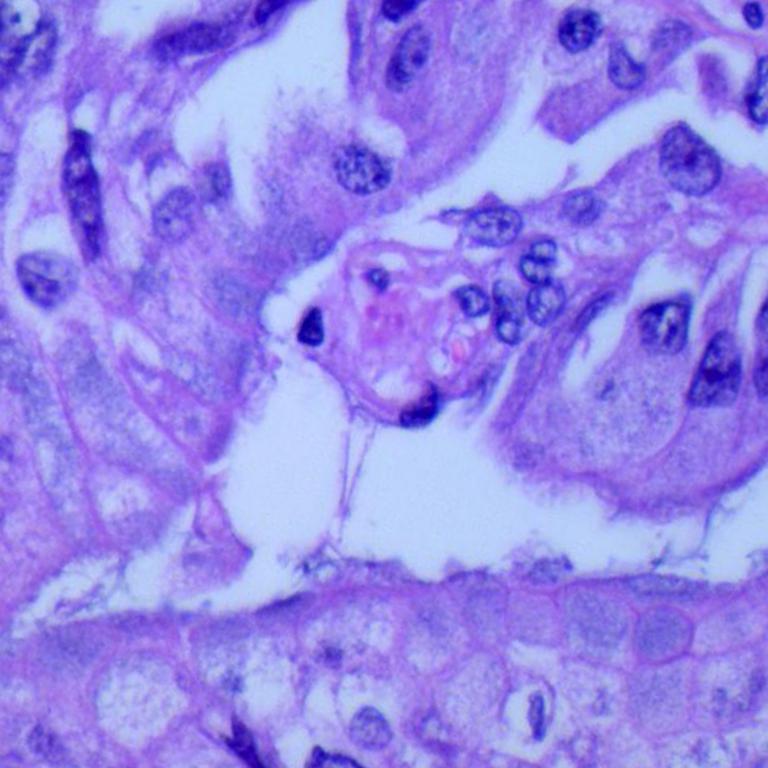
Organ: lung
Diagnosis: adenocarcinomas